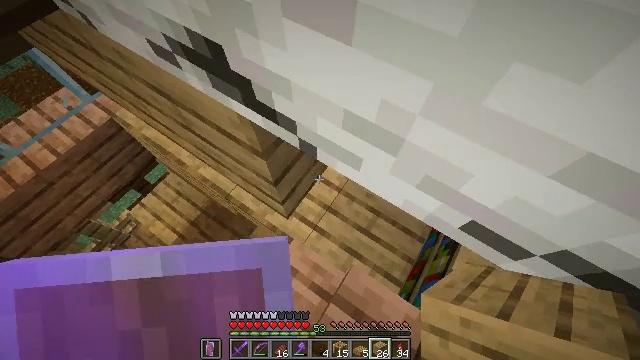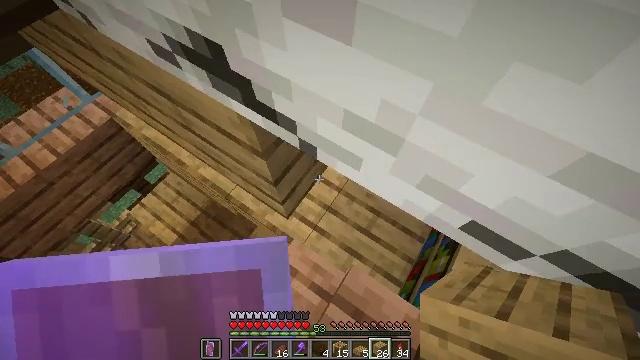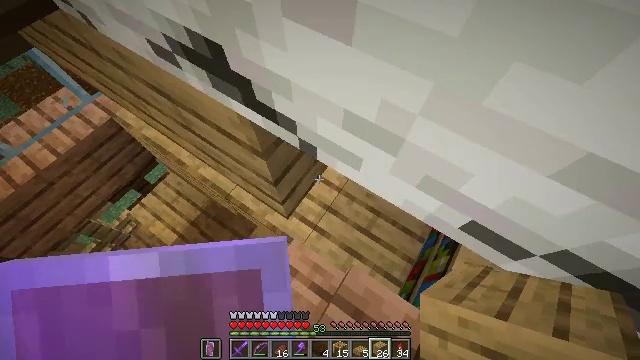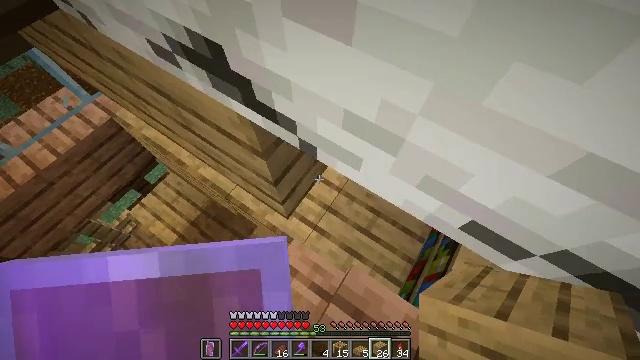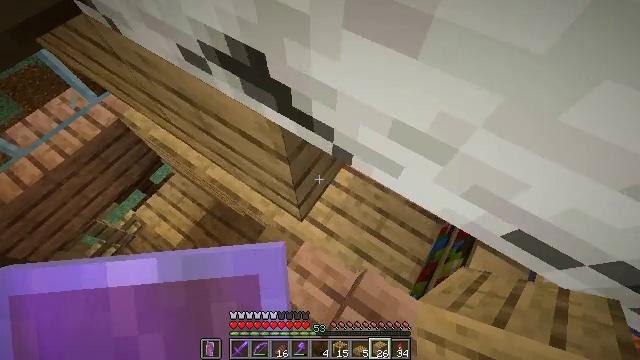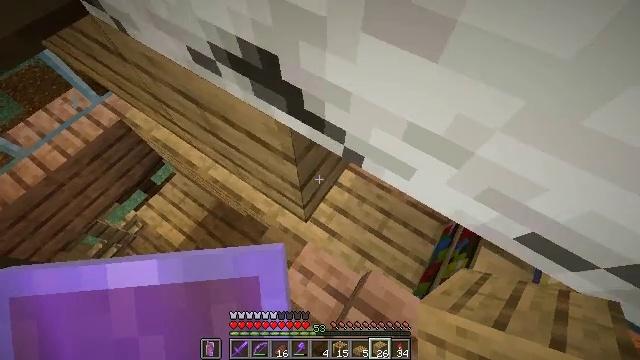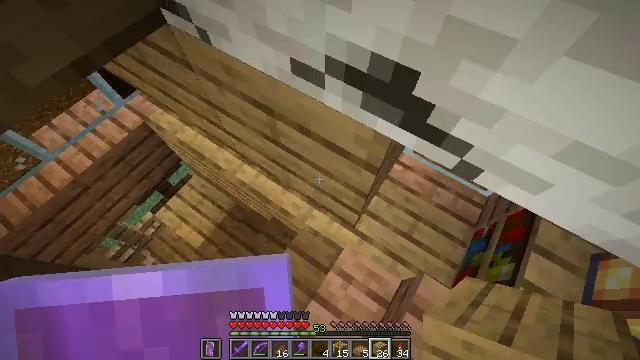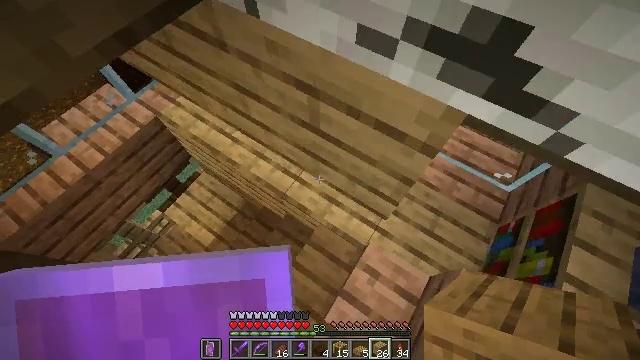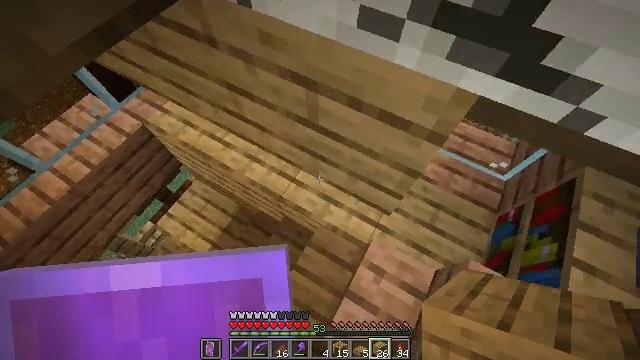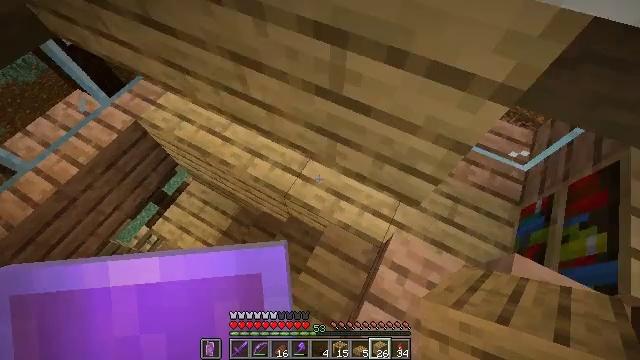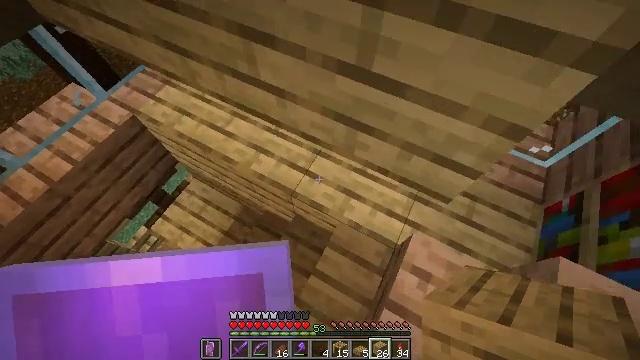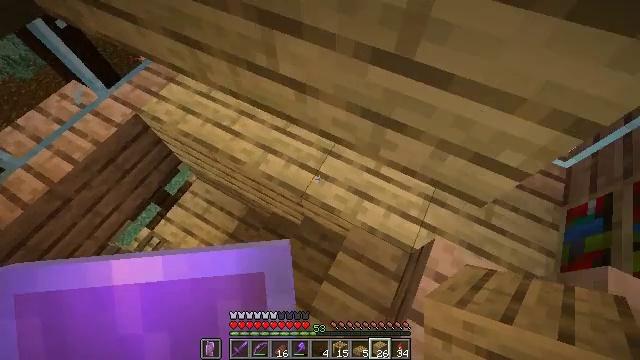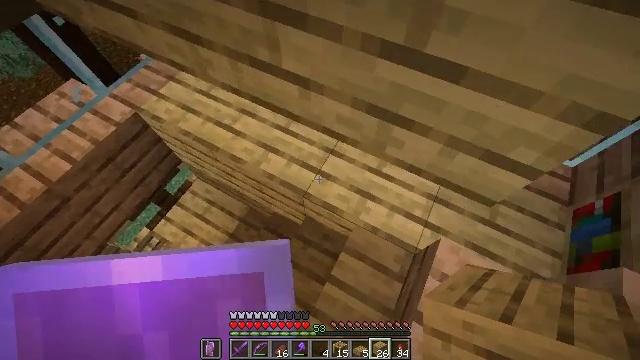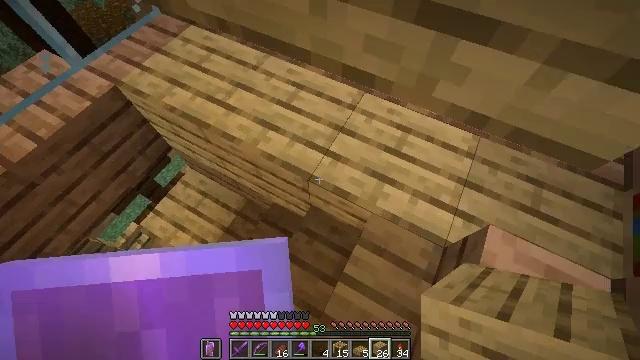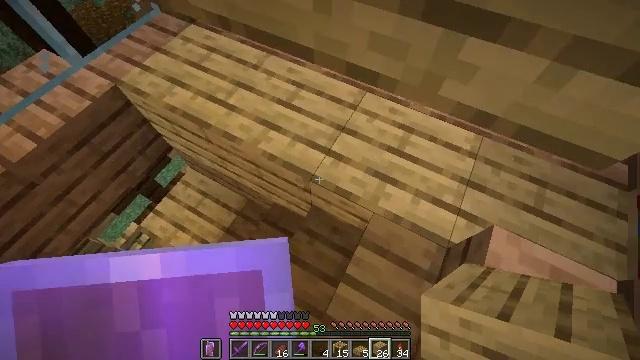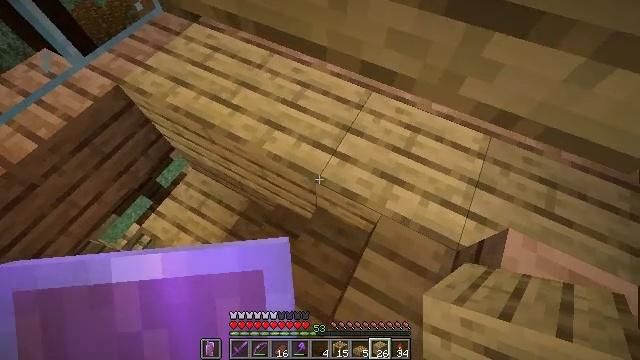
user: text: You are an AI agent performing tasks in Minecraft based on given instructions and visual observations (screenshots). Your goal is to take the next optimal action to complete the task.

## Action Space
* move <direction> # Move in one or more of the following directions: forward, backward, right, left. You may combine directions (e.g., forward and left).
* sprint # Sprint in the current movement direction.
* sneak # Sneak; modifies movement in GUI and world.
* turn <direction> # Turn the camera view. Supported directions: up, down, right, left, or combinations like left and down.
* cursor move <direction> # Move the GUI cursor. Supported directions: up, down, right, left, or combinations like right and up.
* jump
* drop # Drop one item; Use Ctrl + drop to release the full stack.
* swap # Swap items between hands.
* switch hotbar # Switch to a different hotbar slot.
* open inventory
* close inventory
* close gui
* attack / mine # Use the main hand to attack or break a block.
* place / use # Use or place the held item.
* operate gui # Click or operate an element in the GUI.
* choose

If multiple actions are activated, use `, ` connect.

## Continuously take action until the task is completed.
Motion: motion action
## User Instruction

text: Attack the oak planks to recycle it.
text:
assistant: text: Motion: no_op
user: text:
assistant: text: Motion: no_op
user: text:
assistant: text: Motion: no_op
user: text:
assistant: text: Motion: move left
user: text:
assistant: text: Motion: move left
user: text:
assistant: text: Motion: move left
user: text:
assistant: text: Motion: move left
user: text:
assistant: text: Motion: move left, turn right
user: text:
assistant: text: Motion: turn right
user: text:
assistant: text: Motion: no_op
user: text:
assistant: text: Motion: no_op
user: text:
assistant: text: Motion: no_op
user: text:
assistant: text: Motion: no_op
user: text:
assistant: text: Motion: no_op
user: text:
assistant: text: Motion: no_op
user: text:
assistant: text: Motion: no_op
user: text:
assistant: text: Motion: no_op
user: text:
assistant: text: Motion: no_op
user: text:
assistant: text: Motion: no_op
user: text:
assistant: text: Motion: no_op
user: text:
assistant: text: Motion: open inventory
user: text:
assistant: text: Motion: open inventory
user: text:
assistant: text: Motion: open inventory
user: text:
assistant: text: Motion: turn right, open inventory
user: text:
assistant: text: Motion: turn right
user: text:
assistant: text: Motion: turn right
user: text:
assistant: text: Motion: no_op
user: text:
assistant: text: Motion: no_op
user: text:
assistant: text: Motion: no_op
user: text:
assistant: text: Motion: no_op